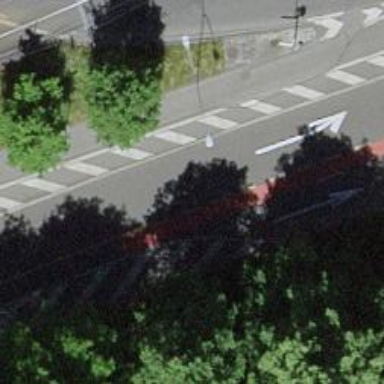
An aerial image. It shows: Primary highway with opposite lane cycleway.